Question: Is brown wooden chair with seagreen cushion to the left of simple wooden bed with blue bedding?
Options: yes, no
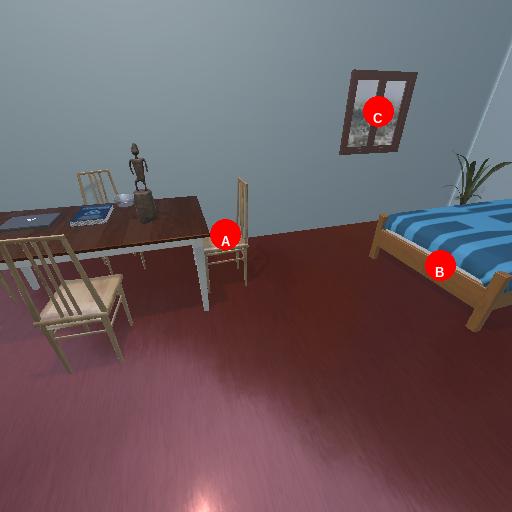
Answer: yes